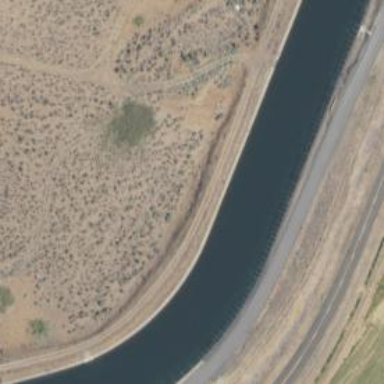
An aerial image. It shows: Canal.